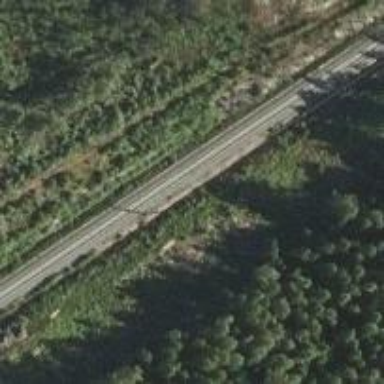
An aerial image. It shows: Railway with continuous electrified contact line.